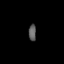
Tissue: prostate
Cell type: T cells
Senescence score: 0.711
Nuclear area (px): 123
Mean DAPI intensity: 89.634